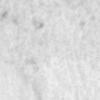
Label: no_change